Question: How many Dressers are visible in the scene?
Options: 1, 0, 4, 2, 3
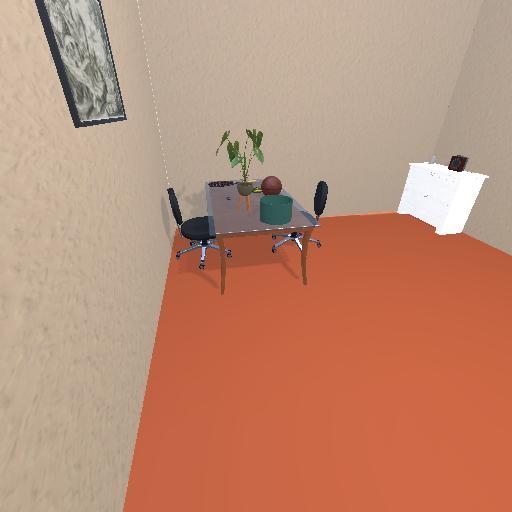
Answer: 1